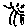
Label: sun